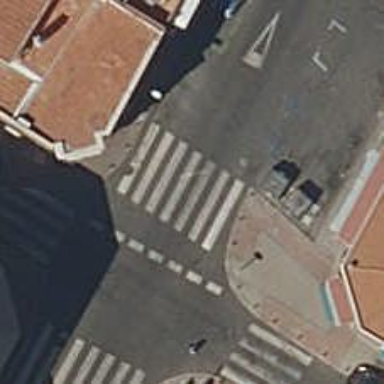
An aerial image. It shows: Marked zebra crossing on the road.